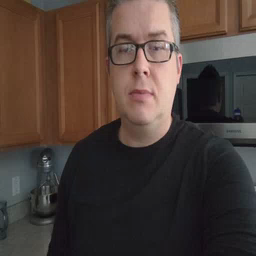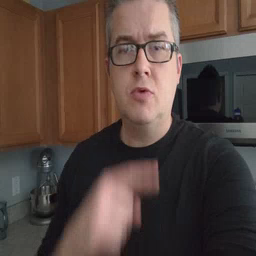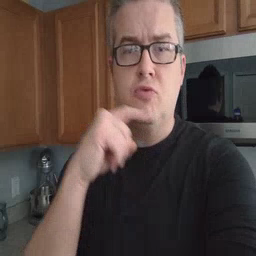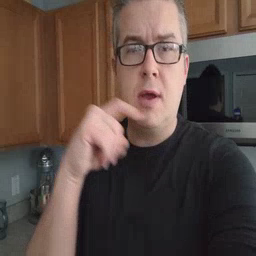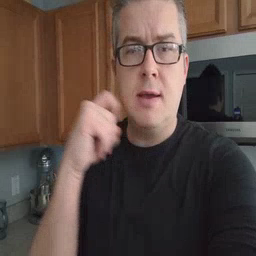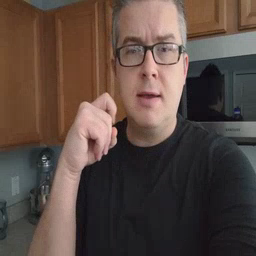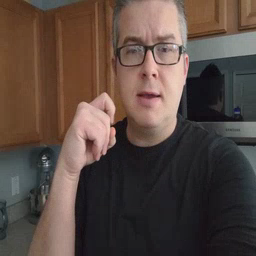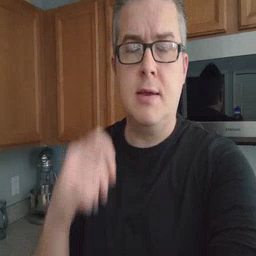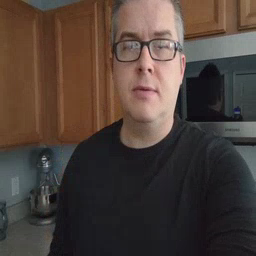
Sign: dryer